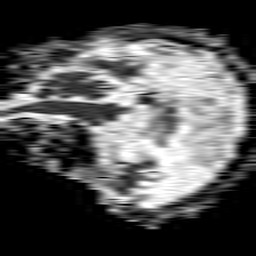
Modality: ADC
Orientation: sagittal
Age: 87
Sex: female
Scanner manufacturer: philips
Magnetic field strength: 1.5 T
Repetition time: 4.6 s
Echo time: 0.08631 s